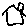
Label: house